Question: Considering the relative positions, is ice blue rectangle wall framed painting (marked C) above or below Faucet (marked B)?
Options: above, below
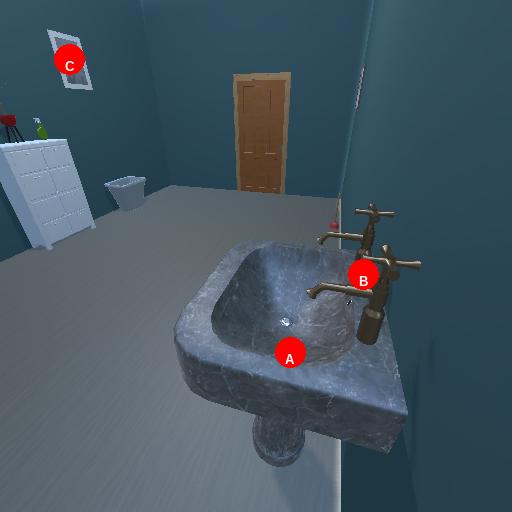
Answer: above